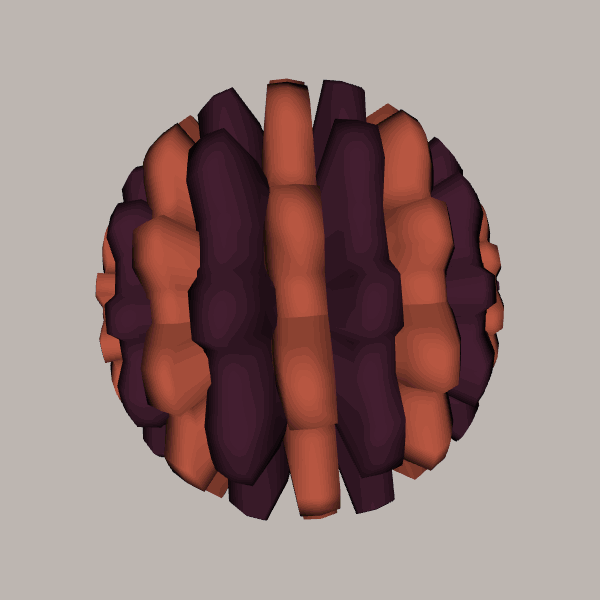
Background: light